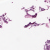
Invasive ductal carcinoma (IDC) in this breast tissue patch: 0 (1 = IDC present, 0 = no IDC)